Aerial crown-view tile of a tropical tree (Barro Colorado Island, Panama), acquired 20250217:
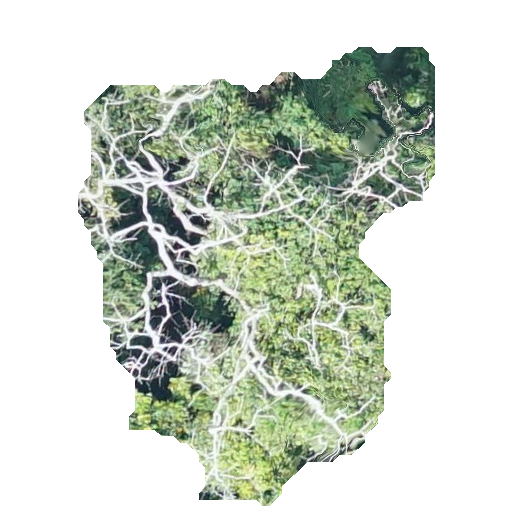
Species: Trichilia tuberculata
GBIF accepted scientific name: Trichilia tuberculata
Crown area: 166.655 m²